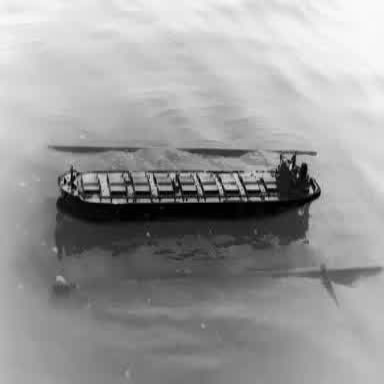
There is a liner in the infrared image.